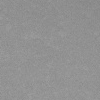
Atmospheric dust classification: dusty